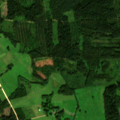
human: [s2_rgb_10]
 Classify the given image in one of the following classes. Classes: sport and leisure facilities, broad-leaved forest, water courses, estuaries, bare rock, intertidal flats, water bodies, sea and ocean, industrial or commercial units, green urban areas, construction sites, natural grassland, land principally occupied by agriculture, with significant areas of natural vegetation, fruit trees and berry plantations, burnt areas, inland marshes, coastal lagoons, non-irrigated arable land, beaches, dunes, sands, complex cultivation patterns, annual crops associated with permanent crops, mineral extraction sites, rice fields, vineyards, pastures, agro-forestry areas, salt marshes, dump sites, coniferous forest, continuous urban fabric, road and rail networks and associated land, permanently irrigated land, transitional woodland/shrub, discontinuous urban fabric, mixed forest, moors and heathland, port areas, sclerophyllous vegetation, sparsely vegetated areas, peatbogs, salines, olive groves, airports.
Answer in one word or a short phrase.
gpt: non-irrigated arable land, pastures, land principally occupied by agriculture, with significant areas of natural vegetation, coniferous forest, transitional woodland/shrub